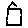
Label: house